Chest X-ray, PA view. Patient: 23 years old, sex M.
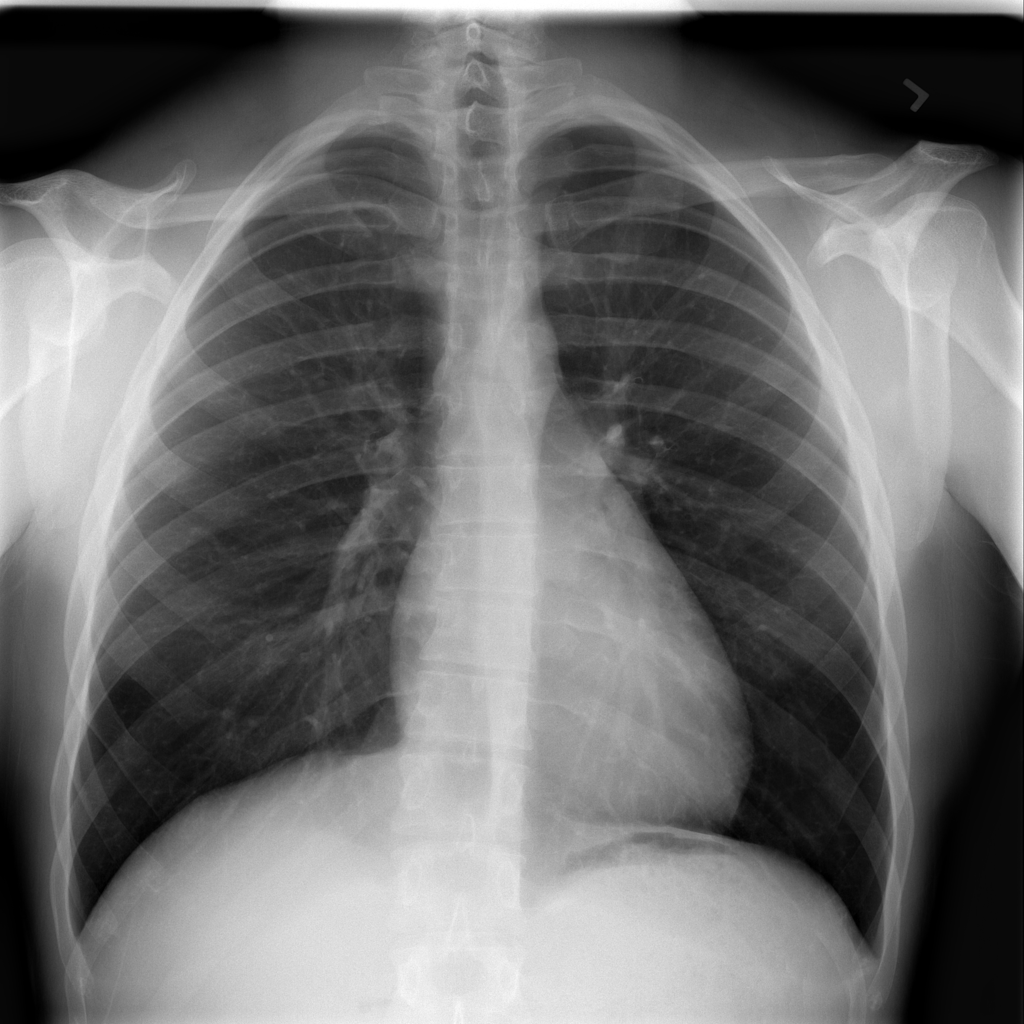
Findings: No Finding